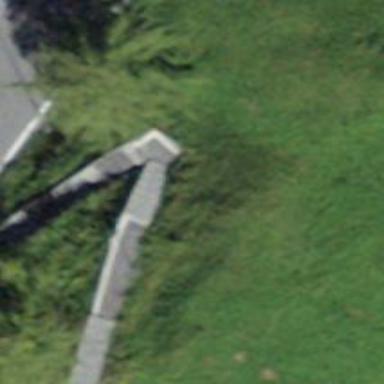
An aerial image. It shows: Set of steps on the road.